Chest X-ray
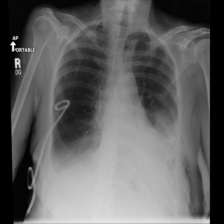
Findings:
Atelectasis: positive
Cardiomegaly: negative
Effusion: positive
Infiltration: negative
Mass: negative
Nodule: negative
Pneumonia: negative
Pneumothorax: positive
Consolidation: negative
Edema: negative
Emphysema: negative
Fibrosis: negative
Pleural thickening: negative
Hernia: negative